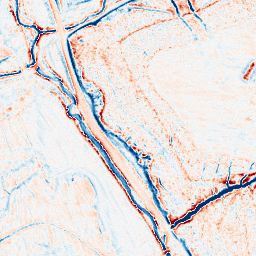
Category: edge_preserving
Decomposition family: anisotropic_diffusion
Decomposition parameters: iterations: 50
kappa: 30
gamma: 0.05
Upsampling method: bicubic_3x
Upsampling parameters: scale: 3
Upsampling scale: 3